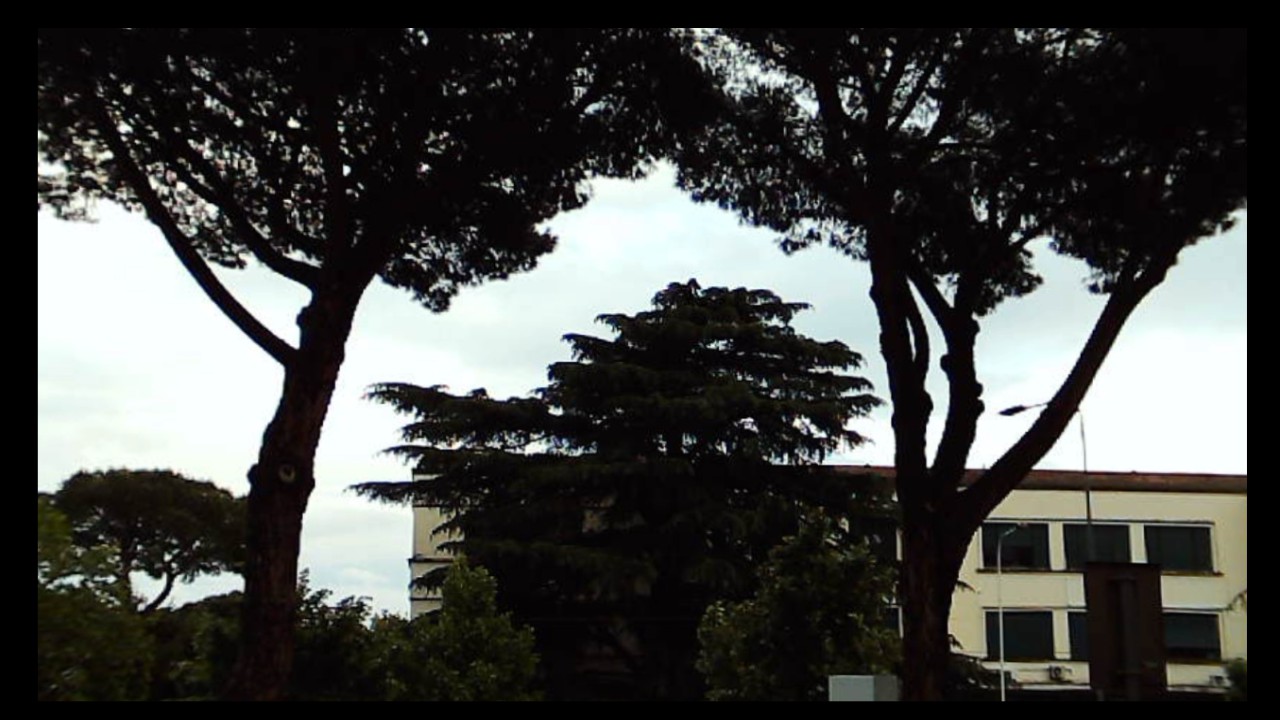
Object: DarwinFPV cineape20